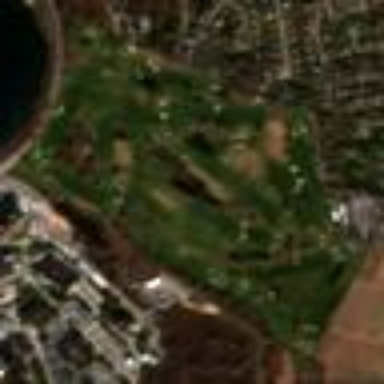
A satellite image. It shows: Golf course.